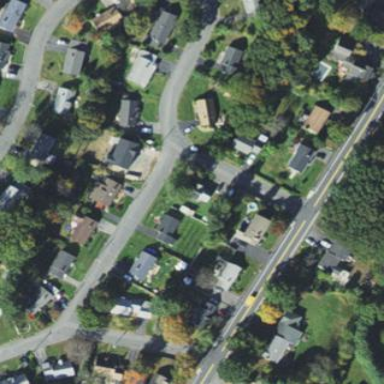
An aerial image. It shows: Residential road.